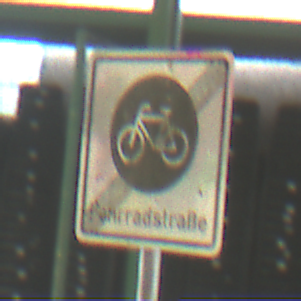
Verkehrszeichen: EndeFahrradstrasse
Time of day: MorningAfternoon
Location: Roofed (Special)
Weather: NotSpecified
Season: NotSpecified
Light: Artificial